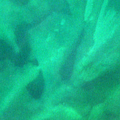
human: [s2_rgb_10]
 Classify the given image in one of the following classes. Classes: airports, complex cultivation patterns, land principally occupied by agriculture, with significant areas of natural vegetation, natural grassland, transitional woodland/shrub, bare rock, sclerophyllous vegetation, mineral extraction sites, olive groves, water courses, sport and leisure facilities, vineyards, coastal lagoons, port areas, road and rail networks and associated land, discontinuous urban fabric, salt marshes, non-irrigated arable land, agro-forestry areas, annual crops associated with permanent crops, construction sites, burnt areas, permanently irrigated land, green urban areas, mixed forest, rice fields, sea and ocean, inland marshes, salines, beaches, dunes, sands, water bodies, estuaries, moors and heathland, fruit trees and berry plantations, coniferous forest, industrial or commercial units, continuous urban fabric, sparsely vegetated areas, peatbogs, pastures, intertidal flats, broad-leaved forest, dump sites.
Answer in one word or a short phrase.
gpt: sea and ocean